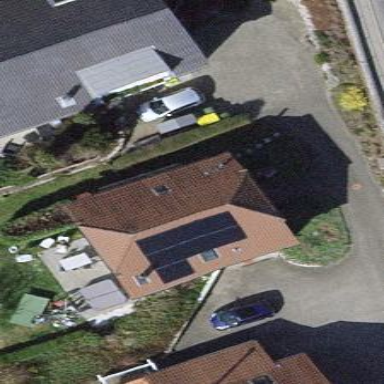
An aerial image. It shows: Detached building with half-hipped roof shape.